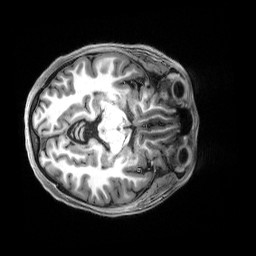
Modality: T1w
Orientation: axial
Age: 20
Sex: female
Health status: healthy
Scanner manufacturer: siemens
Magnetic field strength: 3 T
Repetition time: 2.5 s
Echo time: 0.00222 s